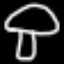
Label: mushroom